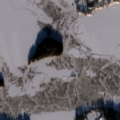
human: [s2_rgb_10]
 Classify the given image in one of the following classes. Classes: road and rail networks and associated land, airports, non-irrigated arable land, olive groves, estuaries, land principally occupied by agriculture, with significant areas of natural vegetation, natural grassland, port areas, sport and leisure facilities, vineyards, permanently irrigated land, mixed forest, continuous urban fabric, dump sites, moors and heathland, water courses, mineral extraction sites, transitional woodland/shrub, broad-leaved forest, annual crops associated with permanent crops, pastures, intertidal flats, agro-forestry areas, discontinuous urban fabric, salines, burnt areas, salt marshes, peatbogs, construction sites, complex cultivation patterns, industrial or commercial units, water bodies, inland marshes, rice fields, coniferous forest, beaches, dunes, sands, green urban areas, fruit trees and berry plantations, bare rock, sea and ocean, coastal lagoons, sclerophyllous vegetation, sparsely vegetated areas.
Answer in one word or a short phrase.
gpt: road and rail networks and associated land, land principally occupied by agriculture, with significant areas of natural vegetation, water bodies